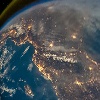
Label: land